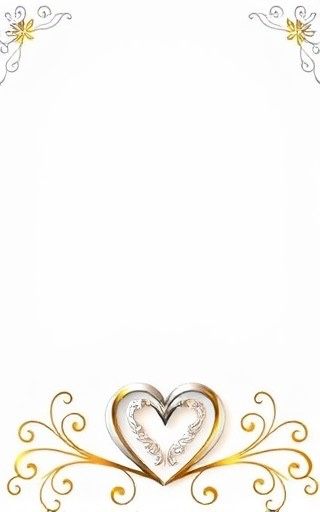
Category: Anniversary